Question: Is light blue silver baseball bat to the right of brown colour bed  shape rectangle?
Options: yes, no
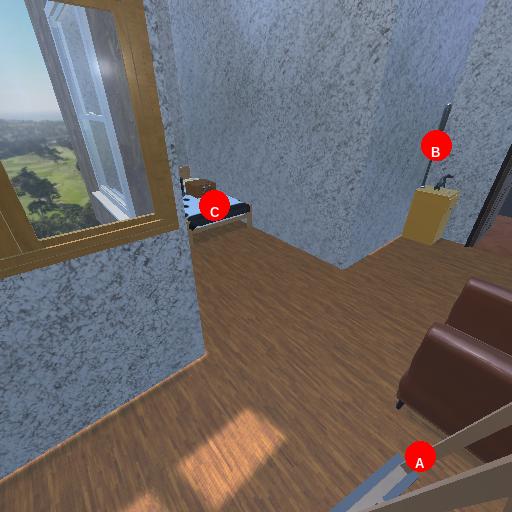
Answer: yes